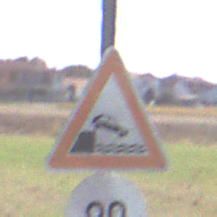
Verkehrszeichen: Ufer
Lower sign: Geschwindigkeit80
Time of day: MorningAfternoon
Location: Outdoor (Suburban)
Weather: PartlyCloudy
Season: NotSpecified
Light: Natural